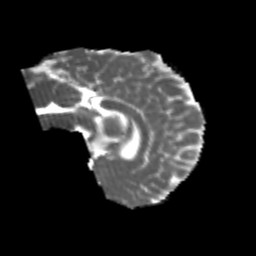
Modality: MD
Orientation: sagittal
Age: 20
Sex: male
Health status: healthy
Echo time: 0.074 s